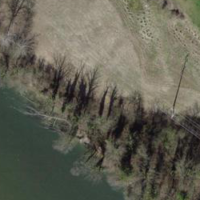
EUNIS habitat code: 23
Species observed at this site:
Gomphocerippus rufus